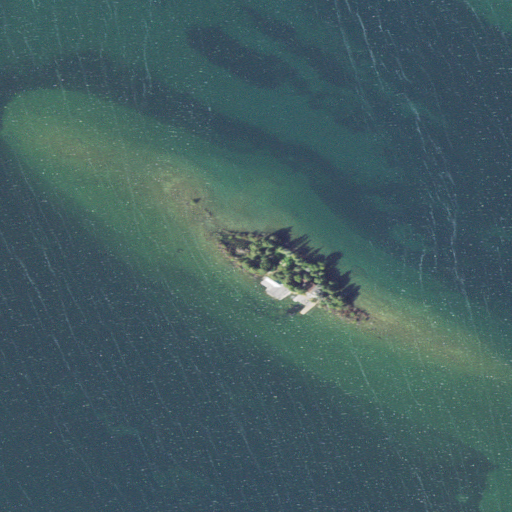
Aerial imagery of island in Michigan named Roger Island containing open water and barren land